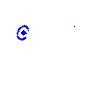
Particle: pion